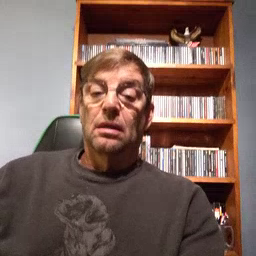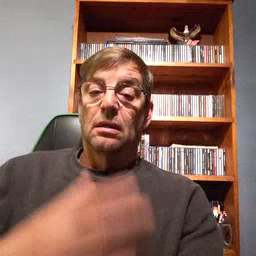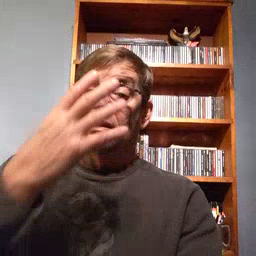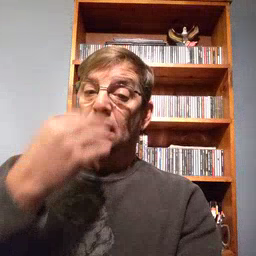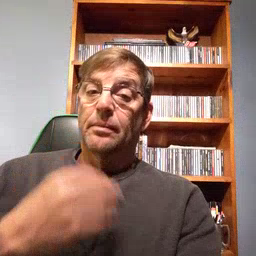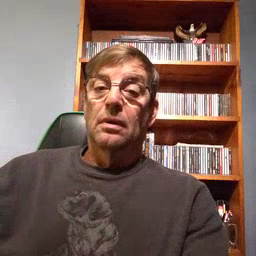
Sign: sleep